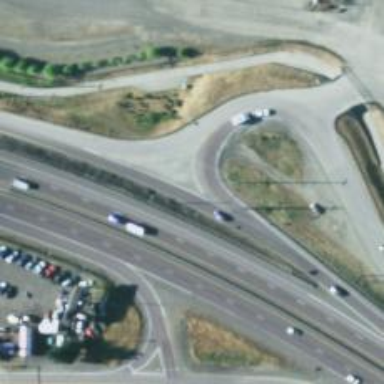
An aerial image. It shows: Tertiary link road.